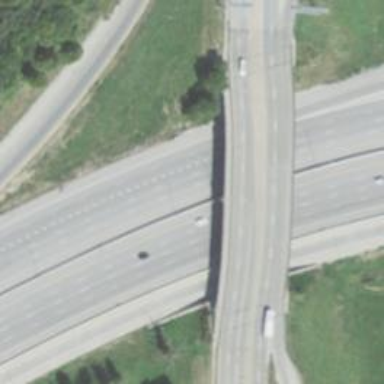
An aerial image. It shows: Asphalt motorway link.